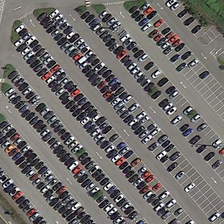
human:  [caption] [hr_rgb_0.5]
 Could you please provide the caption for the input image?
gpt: many cars are orderly in a large parking lot with some empty parking spaces .

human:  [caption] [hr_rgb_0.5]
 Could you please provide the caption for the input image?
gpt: many cars are orderly in a large parking lot with some empty parking spaces .

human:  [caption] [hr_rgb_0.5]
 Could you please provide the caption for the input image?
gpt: many cars are orderly in a large parking lot with some empty parking spaces .

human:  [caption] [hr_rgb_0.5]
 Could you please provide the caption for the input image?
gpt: many cars are orderly in a large parking lot with some empty parking spaces .

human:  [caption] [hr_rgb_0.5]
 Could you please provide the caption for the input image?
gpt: many cars are orderly in a large parking lot with some empty parking spaces .